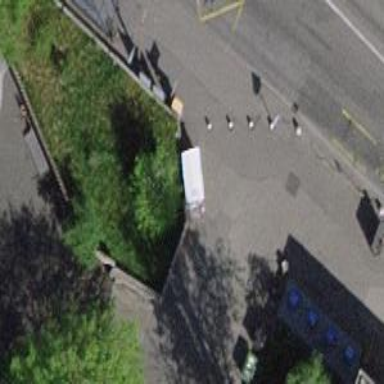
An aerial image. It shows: Recycling container in the area designated for recycling.